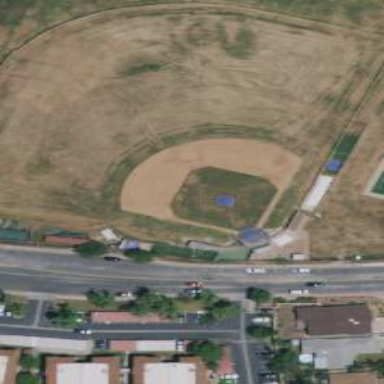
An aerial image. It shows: Baseball pitch for leisure and sports activities.